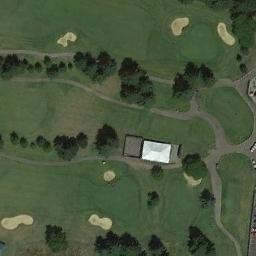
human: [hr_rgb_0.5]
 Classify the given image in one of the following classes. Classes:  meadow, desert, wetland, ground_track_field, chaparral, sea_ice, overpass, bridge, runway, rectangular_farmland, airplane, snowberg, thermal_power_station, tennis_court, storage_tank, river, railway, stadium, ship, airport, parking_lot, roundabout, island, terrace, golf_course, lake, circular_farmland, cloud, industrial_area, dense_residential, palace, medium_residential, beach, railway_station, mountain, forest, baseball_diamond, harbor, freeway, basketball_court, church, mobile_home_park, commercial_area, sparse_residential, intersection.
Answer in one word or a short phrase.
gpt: golf_course